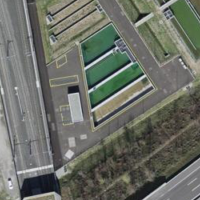
EUNIS habitat code: 57
Species observed at this site:
Clematis vitalba